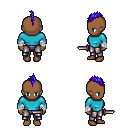
a pixel art fantasy rpg character, female body template, human, dark skin, teal long-sleeve shirt, metal pants, blue mohawk hairstyle, white cloth bandages, dagger, four views (front, back, left, right), 2x2 character sprite sheet, small pixel art, hard edges, no anti-aliasing